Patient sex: F
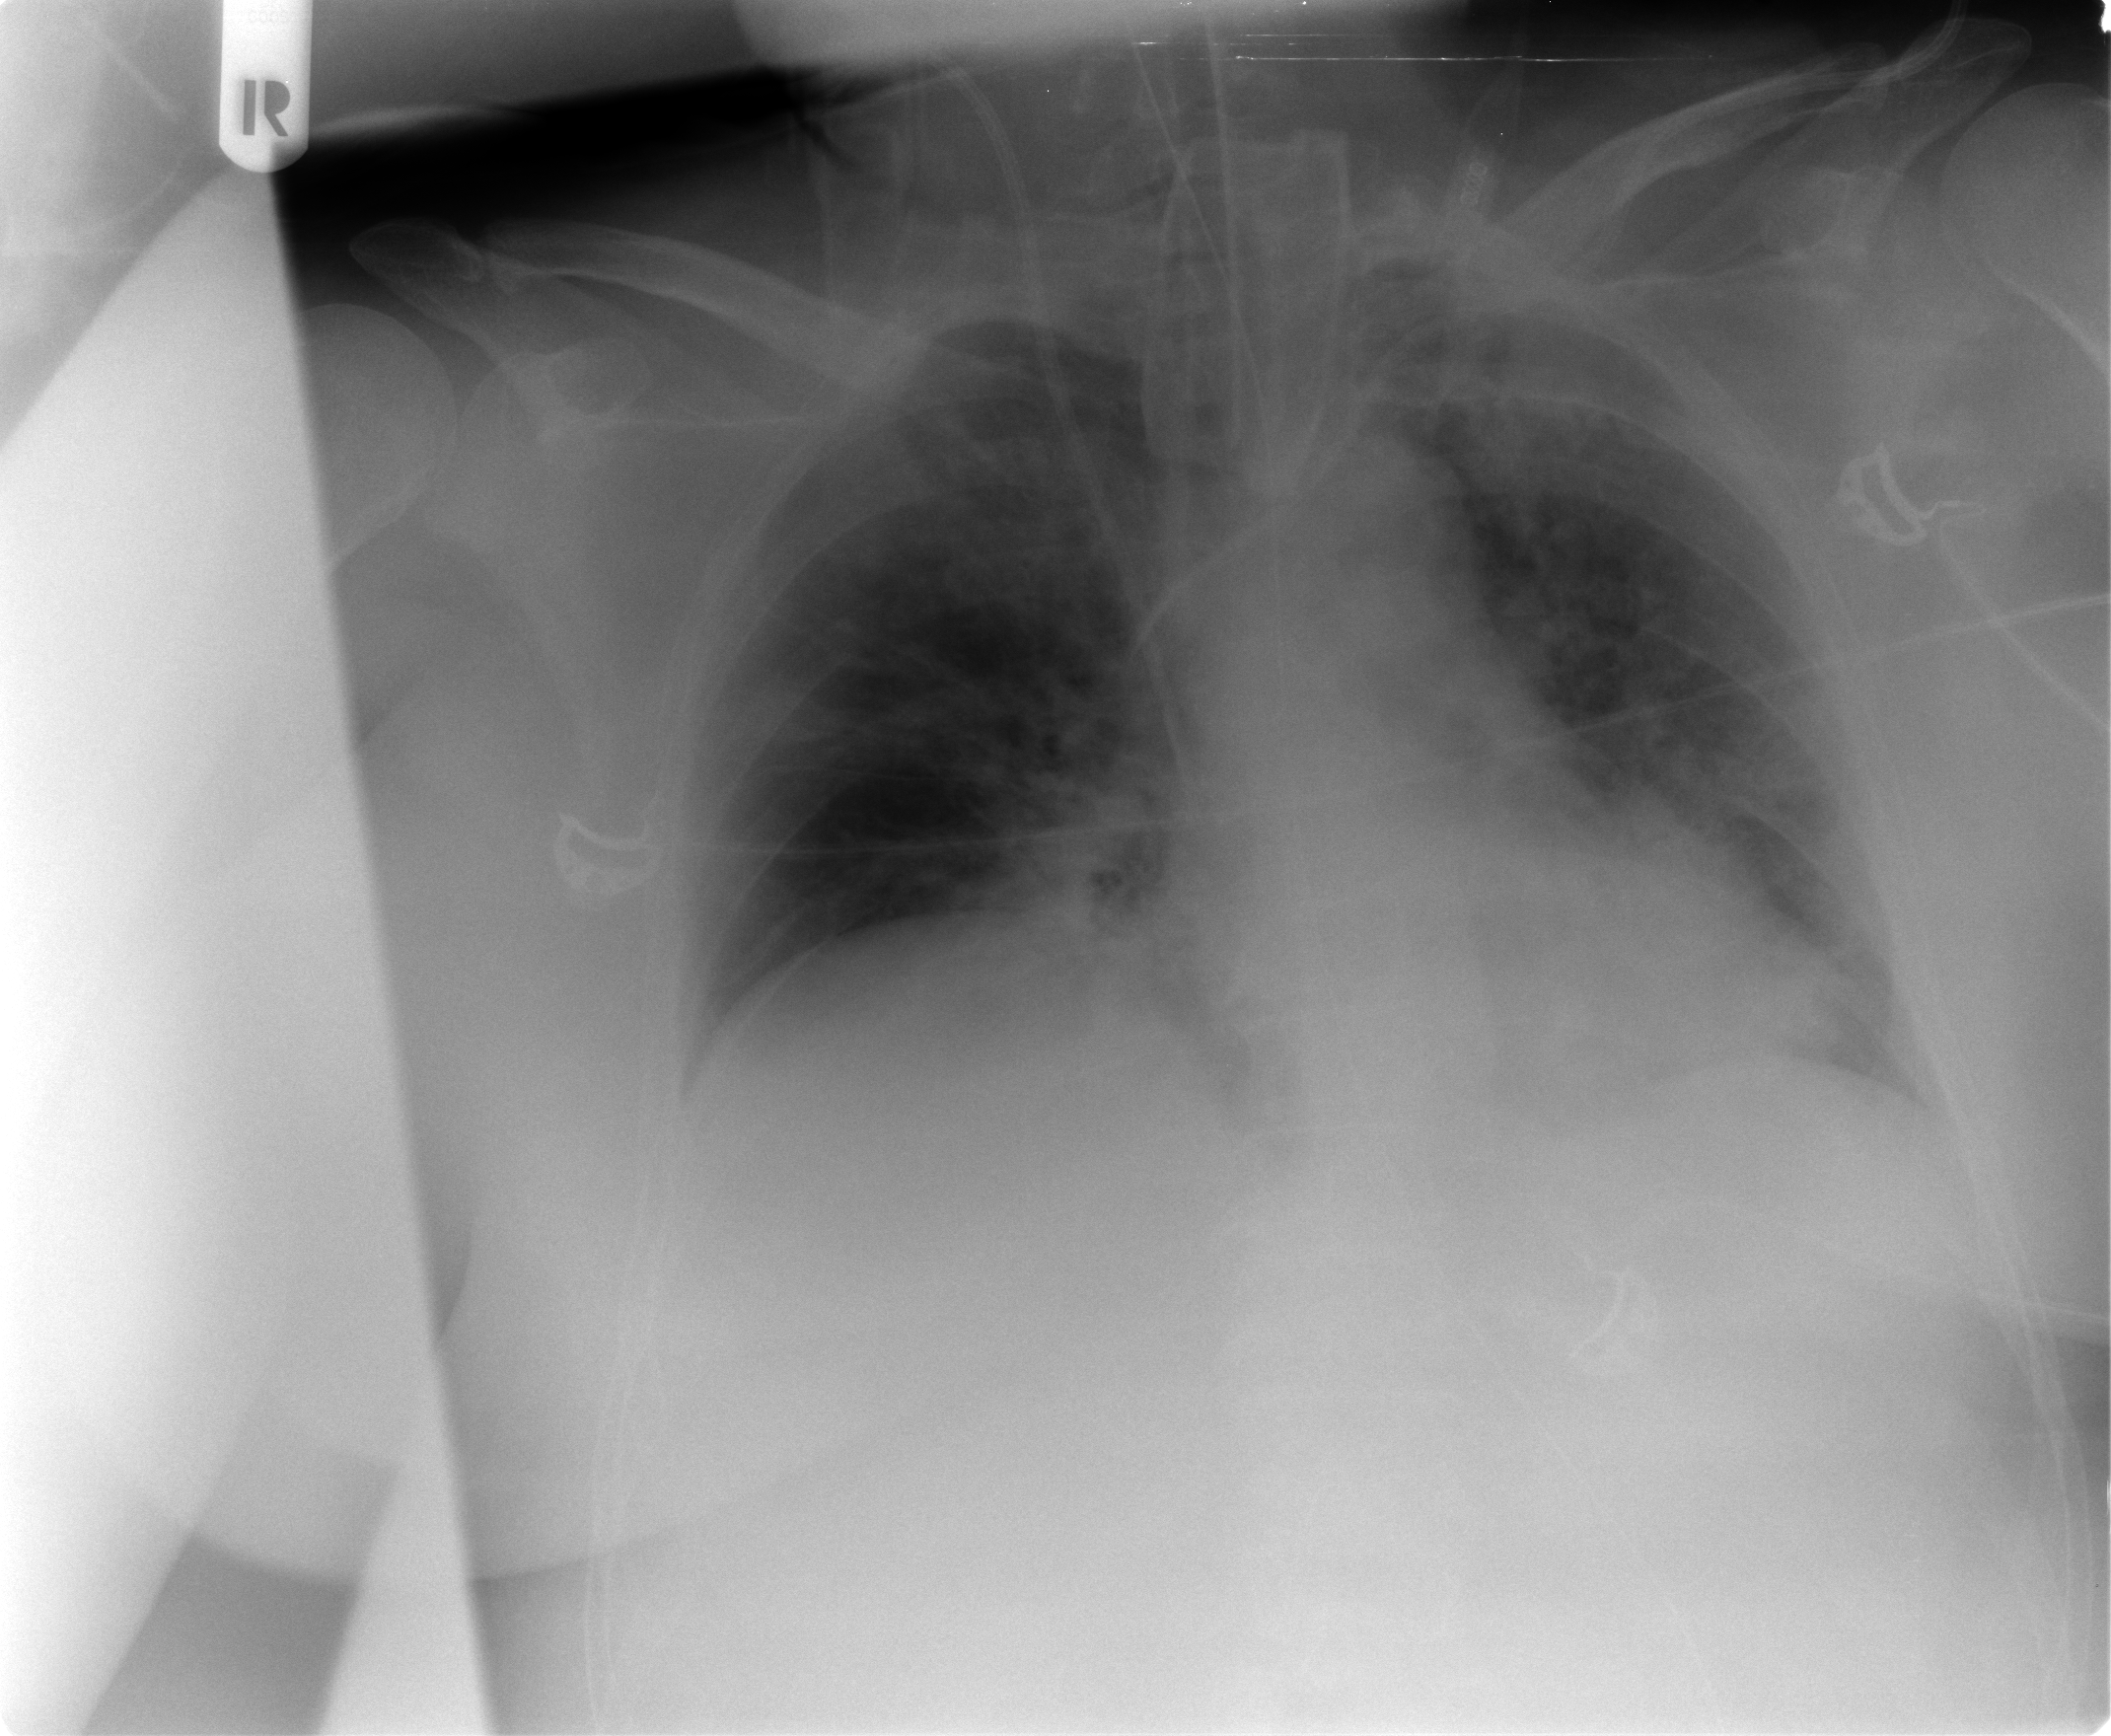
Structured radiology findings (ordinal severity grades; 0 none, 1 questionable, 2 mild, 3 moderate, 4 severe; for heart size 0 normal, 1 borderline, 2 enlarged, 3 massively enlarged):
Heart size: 0
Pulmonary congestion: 1
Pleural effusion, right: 0
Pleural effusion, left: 0
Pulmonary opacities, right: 3
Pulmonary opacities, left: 3
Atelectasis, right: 2
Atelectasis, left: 2